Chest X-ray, PA view. Patient: 53 years old, sex F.
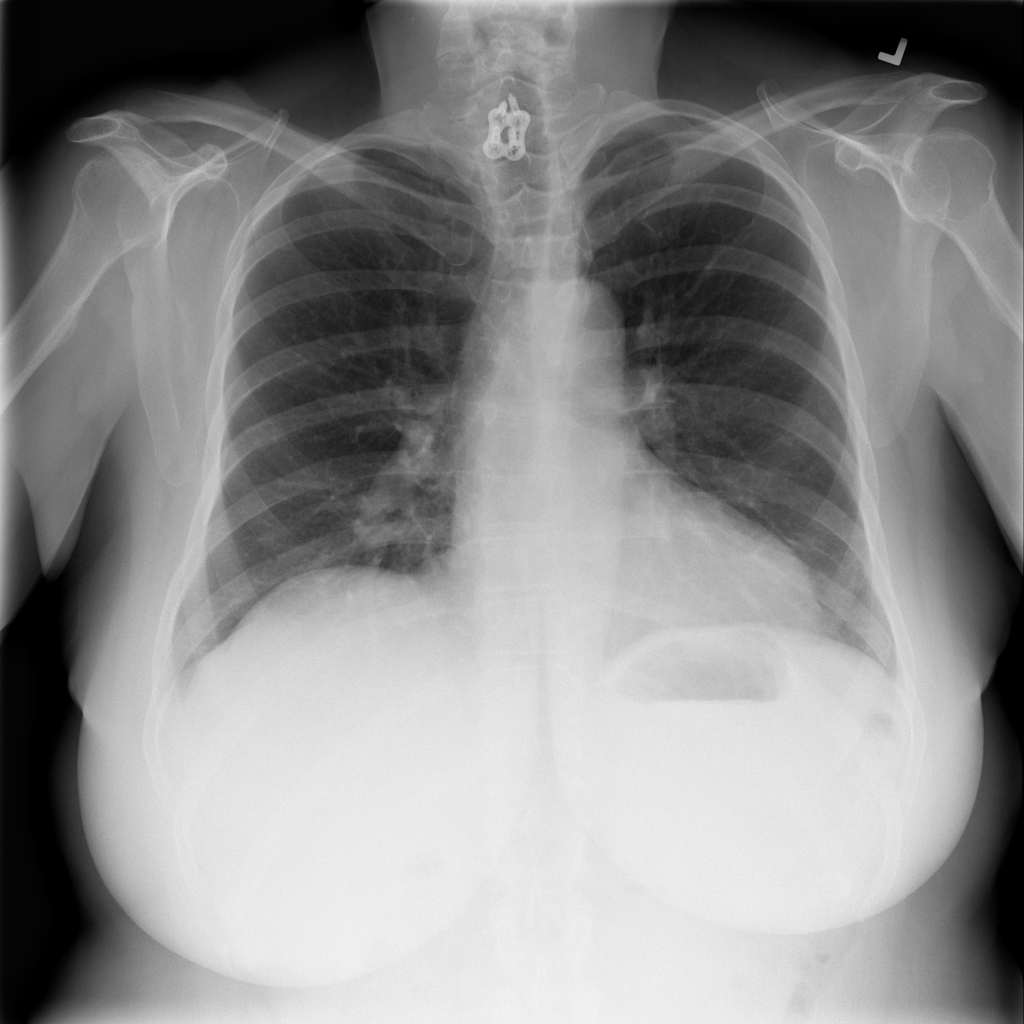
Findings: No Finding